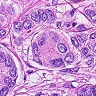
Metastatic tissue present: yes